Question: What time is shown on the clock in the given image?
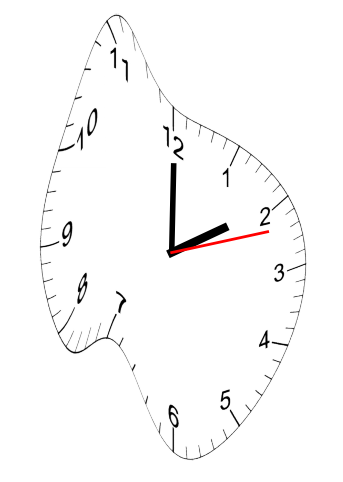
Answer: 02:00:12